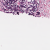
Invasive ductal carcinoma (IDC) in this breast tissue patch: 1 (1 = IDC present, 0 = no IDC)